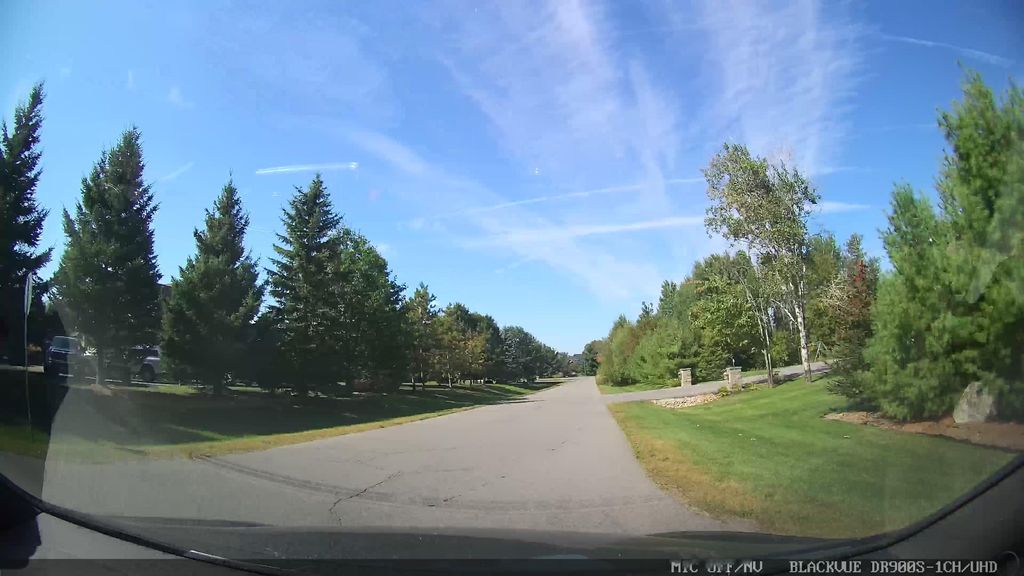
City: ottawa-gatineau